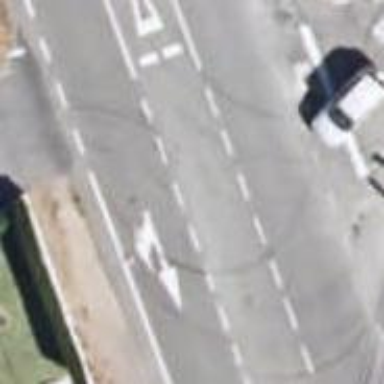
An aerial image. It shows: Secondary road around roundabout.